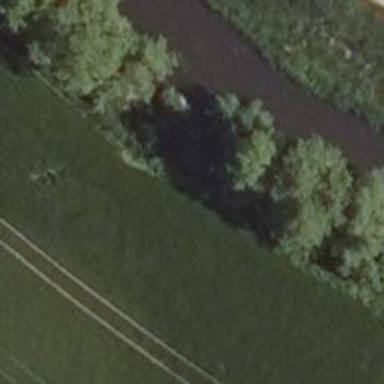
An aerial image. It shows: Row of deciduous broadleaved trees.